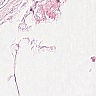
Metastatic tissue present: no